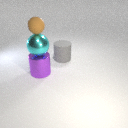
large purple metal cylinder below small brown rubber sphere